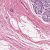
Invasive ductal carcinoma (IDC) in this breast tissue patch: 1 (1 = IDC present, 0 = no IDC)